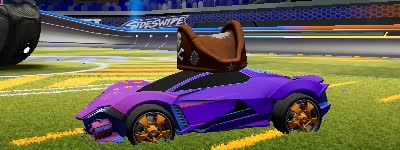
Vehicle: werewolf